Question: I list a collection of elements of type 'Test' (from my domain) in a 'rich:select' using the following code:
'''
<rich:select value="#{testBean.test}" id="cmbTest"
converter="#{testConverter}" enableManualInput="false">
<f:selectItems value="#{testBean.all}" var="test" itemLabel="#{test.name}" />
</rich:select>
<rich:message for="cmbTest" />
<h:commandButton id="btnSave" action="#{testBean.save}" value="Save" />
'''
I also have a custom jsf-converter to convert the select string values into objets of type 'Test' and vice versa:
'''
@Component
@Scope("request")
public class TestConverter implements Converter {
@Override
public Object getAsObject(FacesContext facescontext, UIComponent uicomponent, String value) {
if (value == null) return null;
return new Test(Integer.parseInt(value), "test" + value);
}
@Override
public String getAsString(FacesContext facescontext, UIComponent uicomponent, Object obj) {
if (obj == null) return null;
return ((Test) obj).getId().toString();
}
}
'''
(As you may notice, I'm using Spring) The backing-bean for the xhtml file is defined as follows:
'''
@Controller("testBean")
@Scope("session")
public class TestBean {
private Test test;
private List<Test> all;
public TestBean() {
all = new ArrayList<Test>();
for (int i = 0; i < 15; i++) {
all.add(new Test(1, String.format("test%d", i)));
}
}
public Test getTest() {
return test;
}
public void save() {
System.out.println("Save");
}
public List<Test> getAll() {
return all;
}
}
'''
When I press the "Save" button after selecting a valid item, I get the validation error: , as shown below:

I have debugged the Converter 'getAsObject' call and it works fine, it returns a valid 'Test' instance as expected (in fact, this "test" project is an isolated case for a work project where I first found this problem, and in that project the converter successfully uses an injected service to retrieve the object from database).
Obviously the bean 'save' method is never called as the view get stuck in the jsf validation fase with this error.
Tried to replace 'rich:select' with 'h:selectOneMenu' but is the same. I have surfed a lot of jsf-converter tutorials/docs/refs but I still don't know what could I be doing wrong.
I'm using maven and the Richfaces BOM configuration as pointed <URL>
I posted the <URL>
Any help would be really appreciated, I have spent so much time trying to find a solution for this, maybe is something simple/stupid but I'm just tired of debuging/searching
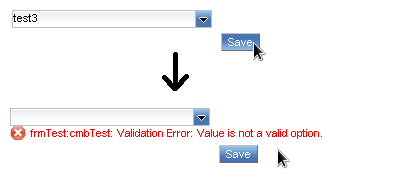
Answer: You need to implement 'equals()' and 'hashCode()' inside your 'Test' class so that JSF can find your selected and converted item in the list of the items. After conversion, JSF will compare the selected item against the items in the list and raise this error if it does not find it.